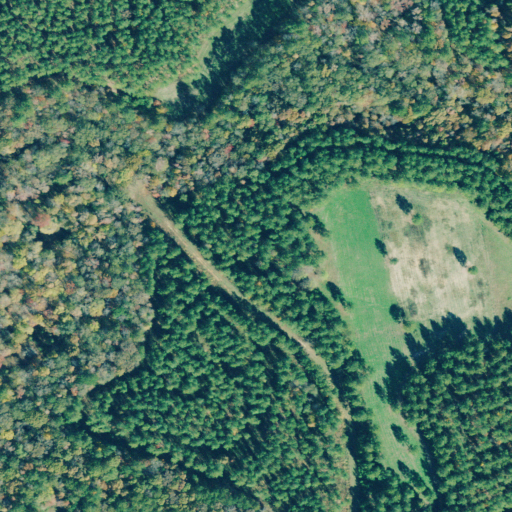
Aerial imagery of depression(s) in Georgia named The Cove containing evergreen forest, deciduous forest, woody wetlands, and grassland